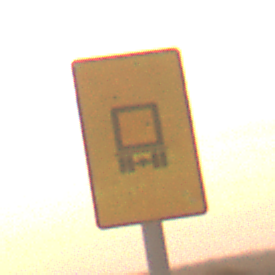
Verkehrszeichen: KennzeichnungspflichtigeFahrzeugeGefaehrlicheGueterOhnePfeilsymbol
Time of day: SunriseSunset
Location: Outdoor (Nature)
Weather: PartlyCloudy
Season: NotSpecified
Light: Natural